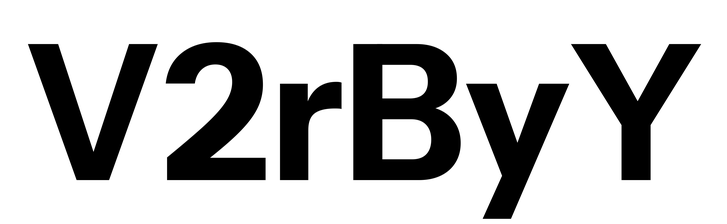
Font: InstrumentSans_Bold